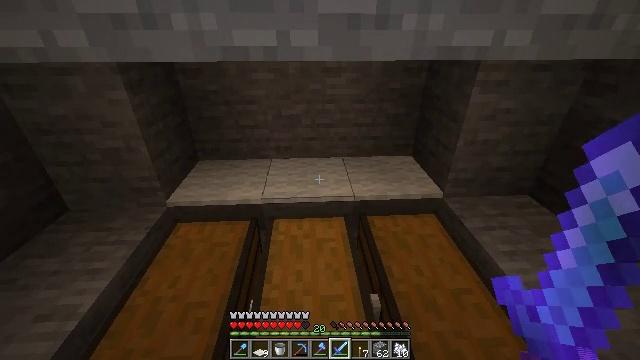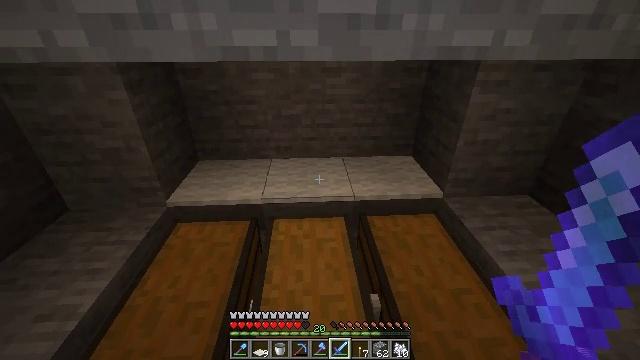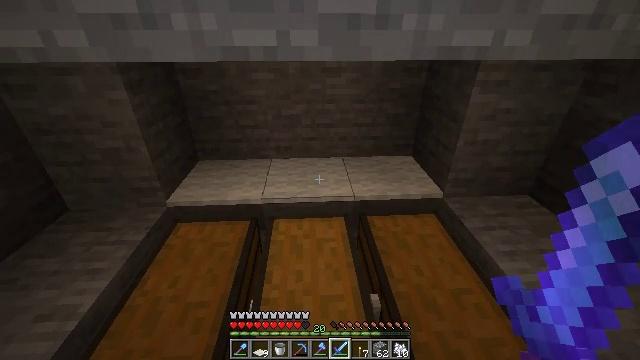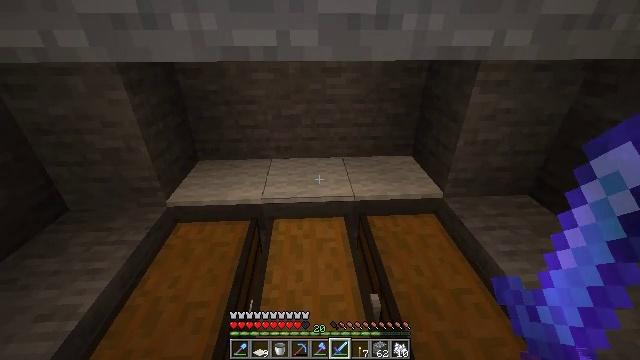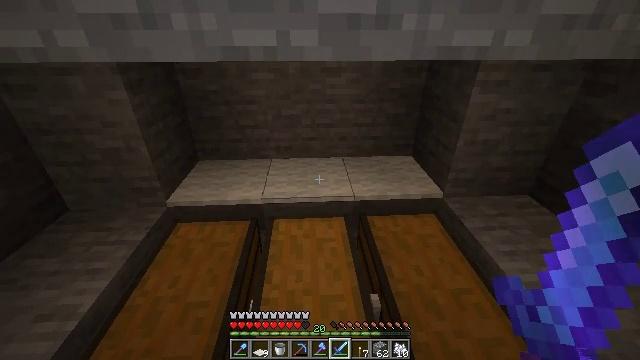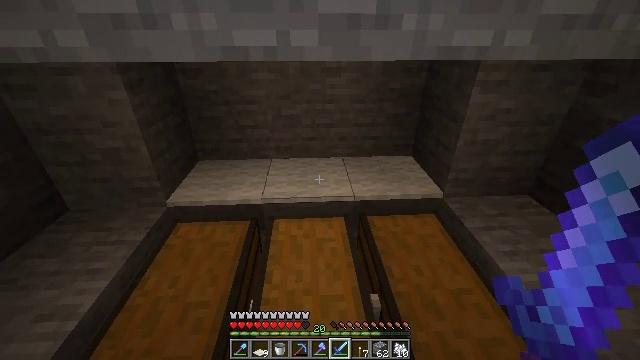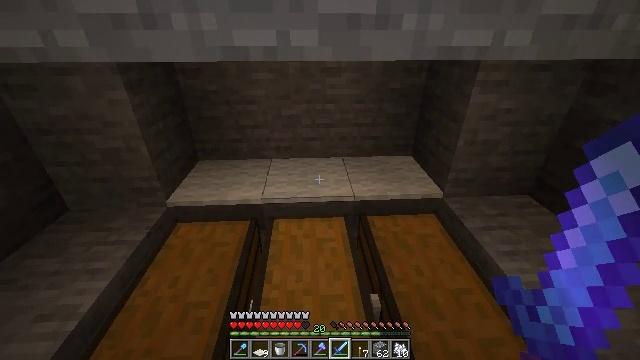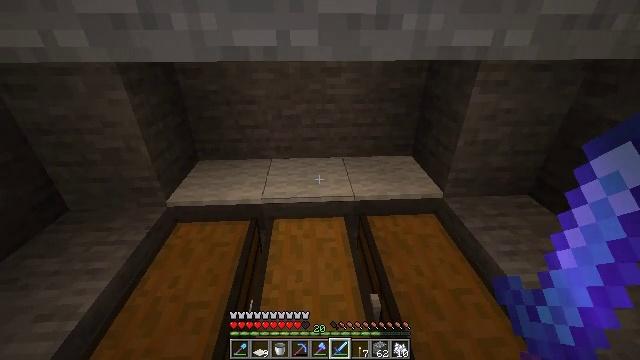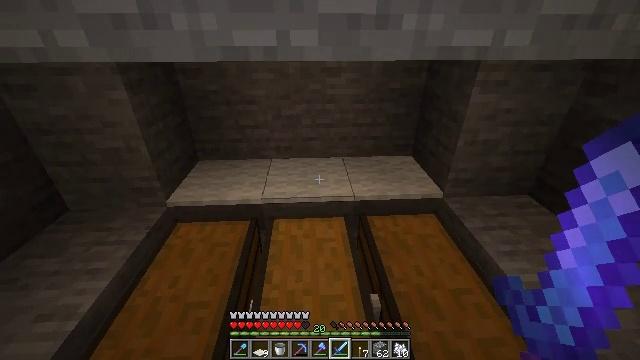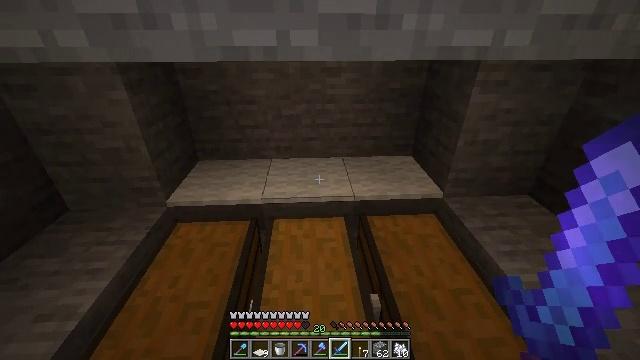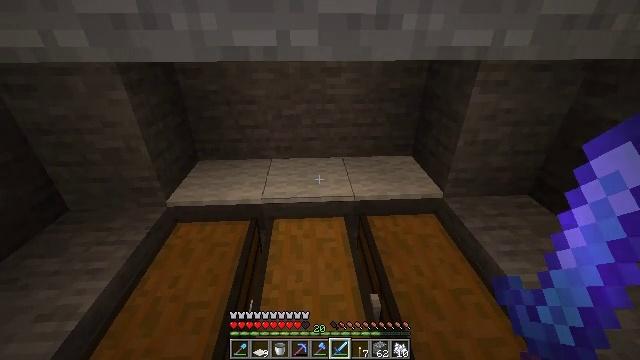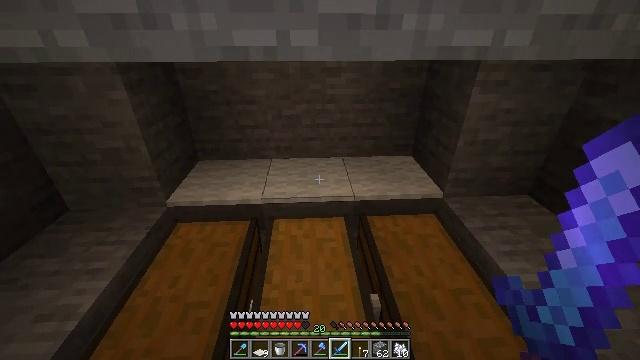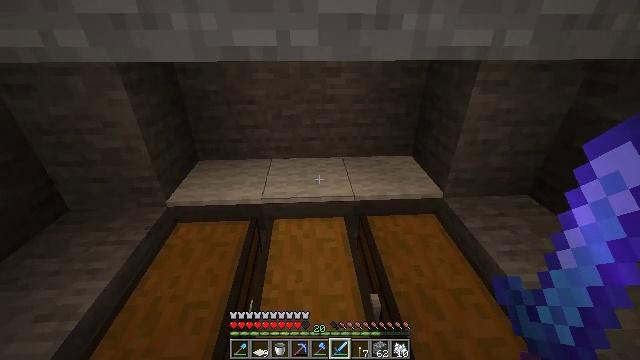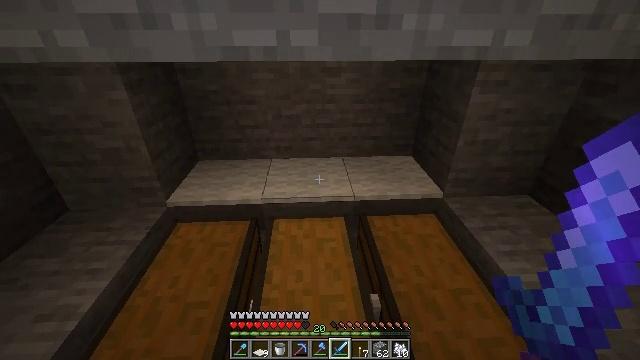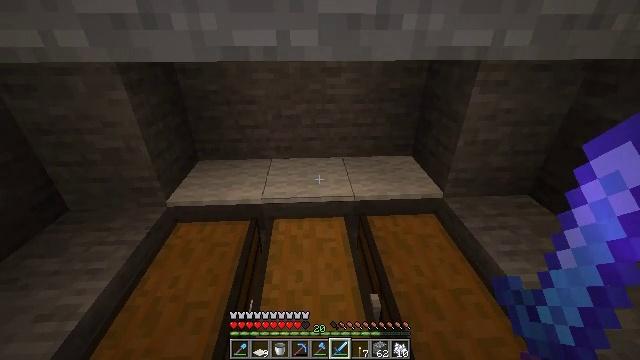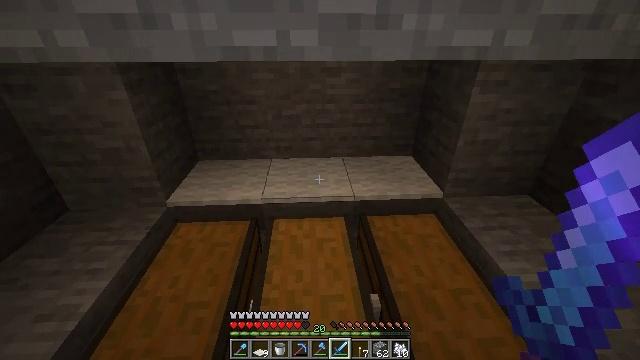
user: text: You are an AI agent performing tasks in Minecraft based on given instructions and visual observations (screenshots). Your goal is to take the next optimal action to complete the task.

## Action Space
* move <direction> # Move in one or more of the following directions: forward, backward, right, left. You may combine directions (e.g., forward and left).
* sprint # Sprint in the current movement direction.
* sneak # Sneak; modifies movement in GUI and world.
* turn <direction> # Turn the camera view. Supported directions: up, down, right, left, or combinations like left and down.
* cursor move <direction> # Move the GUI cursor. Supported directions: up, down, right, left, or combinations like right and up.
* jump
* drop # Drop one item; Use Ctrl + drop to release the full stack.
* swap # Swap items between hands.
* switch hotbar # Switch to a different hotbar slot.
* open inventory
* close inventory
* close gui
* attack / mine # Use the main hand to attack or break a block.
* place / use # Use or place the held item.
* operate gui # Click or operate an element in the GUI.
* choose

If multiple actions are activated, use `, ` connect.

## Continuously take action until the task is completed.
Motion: motion action
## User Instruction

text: Fight a skeleton.
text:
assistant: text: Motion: no_op
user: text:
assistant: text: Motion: no_op
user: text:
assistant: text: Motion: no_op
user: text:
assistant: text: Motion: no_op
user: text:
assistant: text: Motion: no_op
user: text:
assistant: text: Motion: no_op
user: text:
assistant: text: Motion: no_op
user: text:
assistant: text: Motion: no_op
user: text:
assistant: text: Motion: no_op
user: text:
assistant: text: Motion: no_op
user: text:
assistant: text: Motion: no_op
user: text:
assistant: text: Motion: no_op
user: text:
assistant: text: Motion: no_op
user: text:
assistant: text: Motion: no_op
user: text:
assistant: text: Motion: no_op
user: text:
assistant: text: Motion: no_op
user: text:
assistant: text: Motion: no_op
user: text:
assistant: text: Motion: no_op
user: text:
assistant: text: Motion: no_op
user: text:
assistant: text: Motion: no_op
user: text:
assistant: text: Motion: no_op
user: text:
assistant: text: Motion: no_op
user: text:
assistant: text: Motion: no_op
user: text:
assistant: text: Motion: no_op
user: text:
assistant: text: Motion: no_op
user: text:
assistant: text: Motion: no_op
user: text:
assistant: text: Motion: no_op
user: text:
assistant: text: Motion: no_op
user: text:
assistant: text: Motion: no_op
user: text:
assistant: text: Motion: no_op